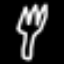
Label: fork